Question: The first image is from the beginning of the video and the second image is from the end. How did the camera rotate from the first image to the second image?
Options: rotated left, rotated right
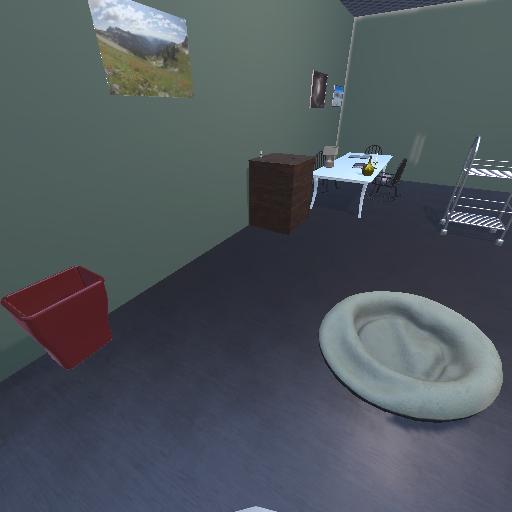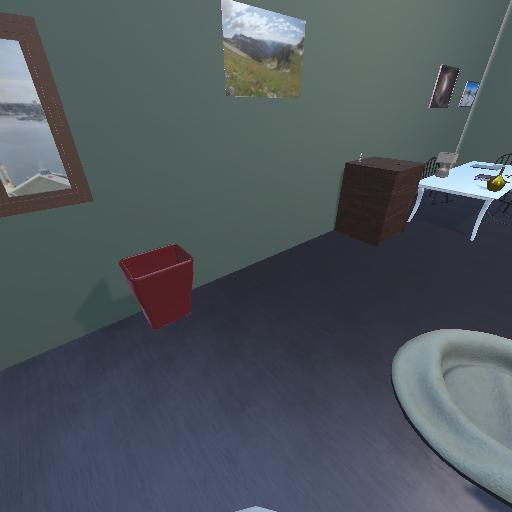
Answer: rotated left